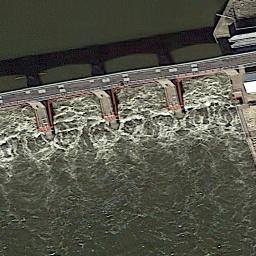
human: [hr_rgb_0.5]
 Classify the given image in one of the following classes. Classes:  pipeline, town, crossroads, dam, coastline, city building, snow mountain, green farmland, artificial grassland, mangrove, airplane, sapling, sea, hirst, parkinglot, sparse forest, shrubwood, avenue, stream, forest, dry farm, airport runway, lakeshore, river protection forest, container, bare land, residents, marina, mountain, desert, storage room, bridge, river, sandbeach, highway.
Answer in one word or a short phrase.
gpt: dam